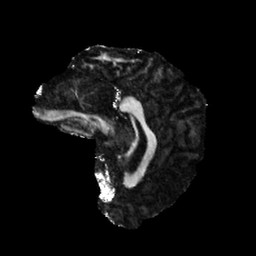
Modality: FA
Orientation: sagittal
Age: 30
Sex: male
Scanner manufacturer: siemens
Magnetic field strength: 6.98 T
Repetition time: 7.776 s
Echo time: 0.076 s